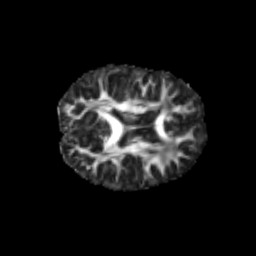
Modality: FA
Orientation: axial
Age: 6
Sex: male
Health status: healthy